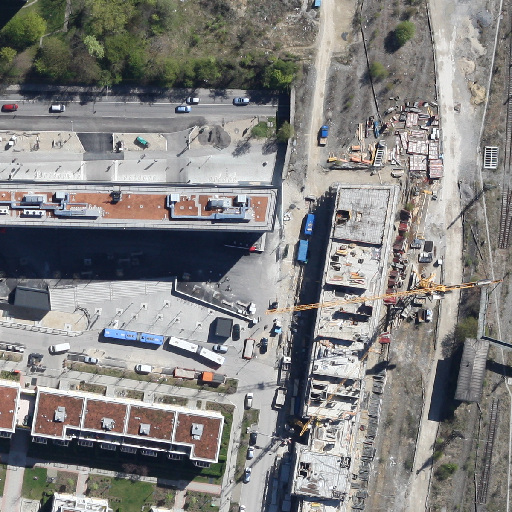
Referring expression: car